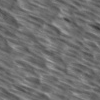
Atmospheric dust classification: not_dusty